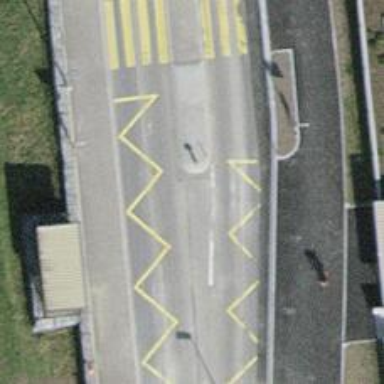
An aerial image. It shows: Bus stop with designated public transport stop position.